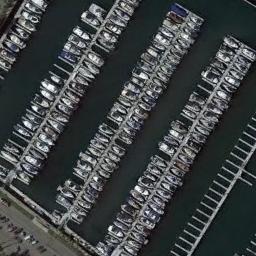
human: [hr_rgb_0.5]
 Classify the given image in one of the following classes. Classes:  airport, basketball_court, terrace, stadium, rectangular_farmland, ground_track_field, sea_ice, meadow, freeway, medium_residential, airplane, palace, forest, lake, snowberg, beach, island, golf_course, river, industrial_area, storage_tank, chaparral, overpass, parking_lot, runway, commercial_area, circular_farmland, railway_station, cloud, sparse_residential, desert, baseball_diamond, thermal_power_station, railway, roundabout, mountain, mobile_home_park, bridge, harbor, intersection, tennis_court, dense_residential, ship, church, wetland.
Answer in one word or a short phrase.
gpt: harbor